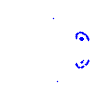
Particle: pion